Question: The designer I'm working with has given me a monster of an implementation issue...
Page background is grey, and atop of it is a crumpled paper texture (non-repeating with painted design elements) for the first 600 pixels (by 1400 pixels across; currently centered as a non-repeating background). At the bottom is another div with more text on it -- , hovered slightly above the top div.
- - -
My question is ultimately:
Thanks!

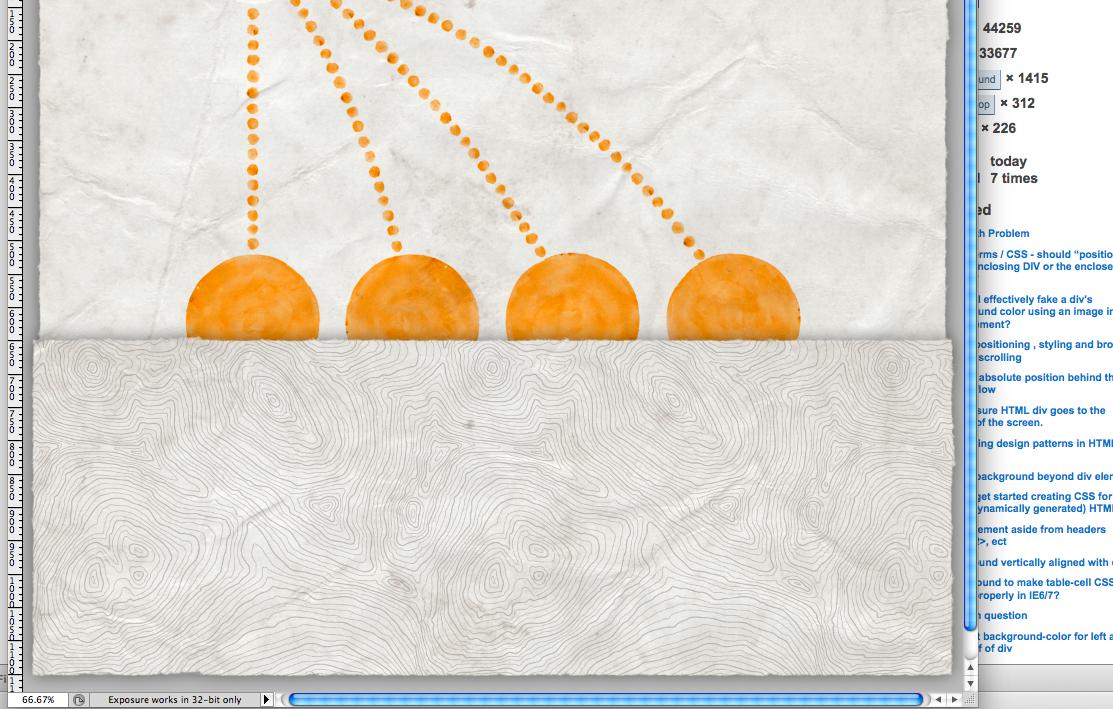
Answer: CSS3 does provide a 'border-image' property, which should be able to help you with the ripped border effect (although even then, it would help if it was a repeating image).
See here for the <URL>.
However it may not be much use to you, because browser support for this feature isn't great -- IE doesn't support it at all (not even IE9), and while most other browsers do support it, they all currently have gaps in their support and require a vendor prefix in the CSS property.
See <URL> for a full browser support table for it.
To be honest, I think you should just go back to your designer and ask him to make it easier to work with -- he's probably just created something he thinks looks good, but is unaware of the limitations of the design he's put together; if you explain the issue to him, he may well be able to produce something a bit more usable for you.